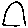
Label: triangle